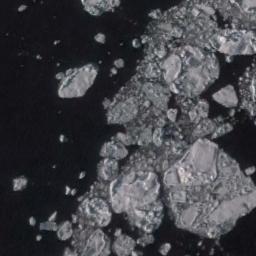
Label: sea_ice